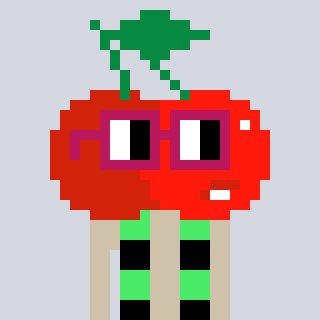
a pixel art character with square dark red glasses, a cherry-shaped head and a bege-colored body on a cool background